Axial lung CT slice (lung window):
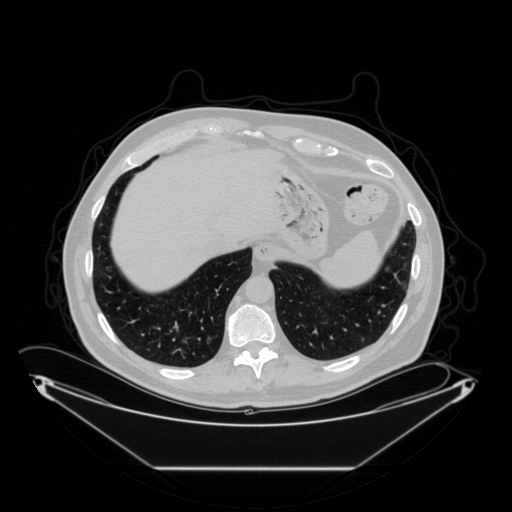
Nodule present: no